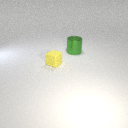
small yellow rubber cube in front of large green metal cylinder